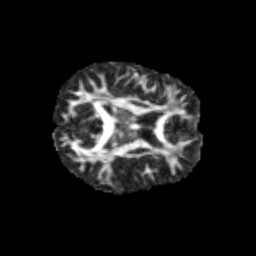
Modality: FA
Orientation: axial
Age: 11
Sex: female
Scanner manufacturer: siemens
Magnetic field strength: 3 T
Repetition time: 3.8 s
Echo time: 0.07 s